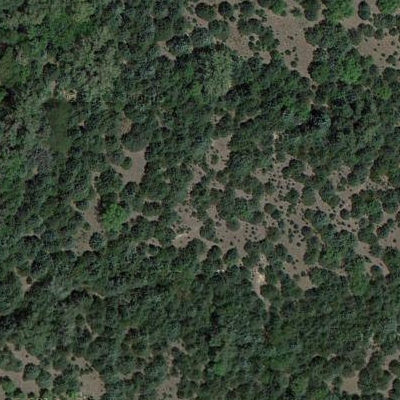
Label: eForest